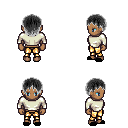
a pixel art fantasy rpg character, female body template, human, dark skin, white long-sleeve shirt, gold greaves, gray plain hairstyle, black slippers, four views (front, back, left, right), 2x2 character sprite sheet, small pixel art, hard edges, no anti-aliasing